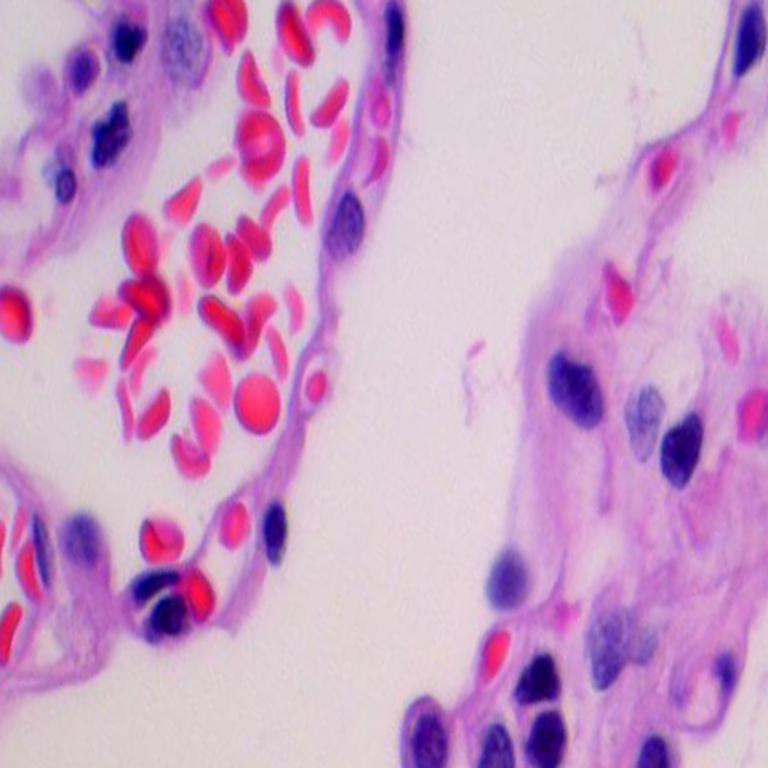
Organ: lung
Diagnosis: benign